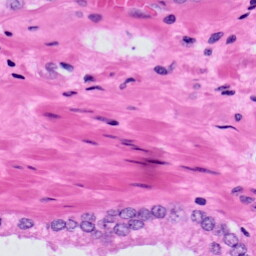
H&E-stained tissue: Prostate